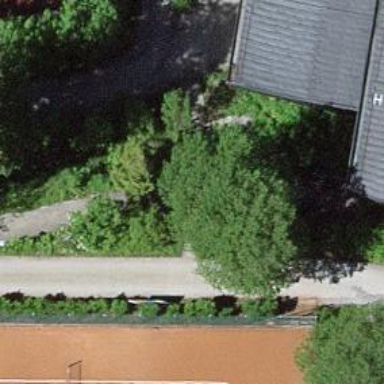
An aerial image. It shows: Road with steps.